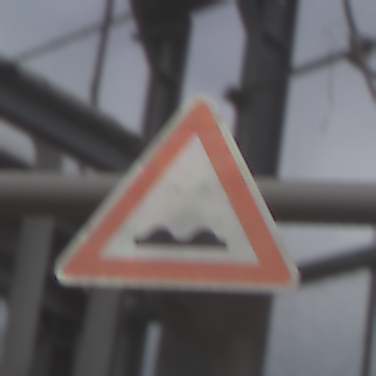
Verkehrszeichen: UnebeneFahrbahn
Umgebung: Roofed, Special
Tageszeit: Midday
Wetter: Overcast
Licht: Natural
Jahreszeit: NotSpecified
Kontrast: LowContrast